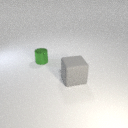
small green metal cylinder to the left of large gray rubber cube